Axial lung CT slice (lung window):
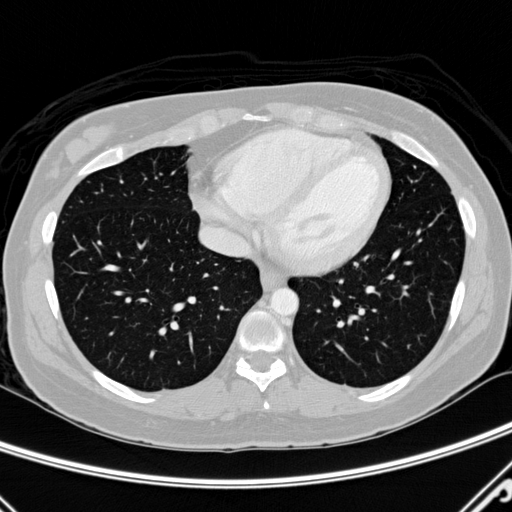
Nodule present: yes
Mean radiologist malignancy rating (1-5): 3